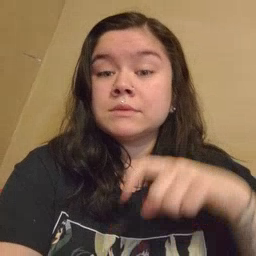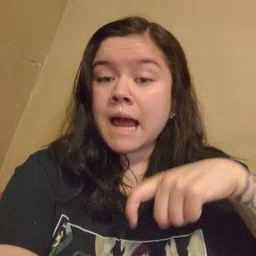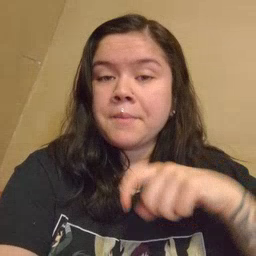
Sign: time